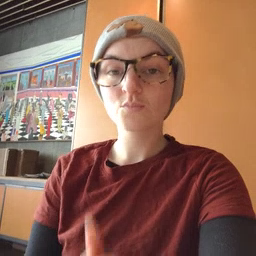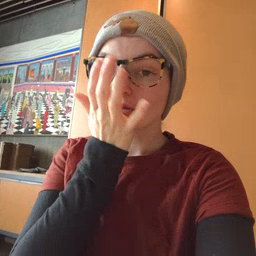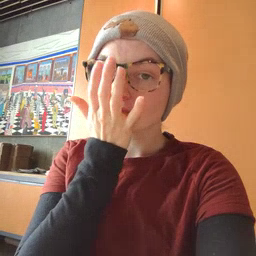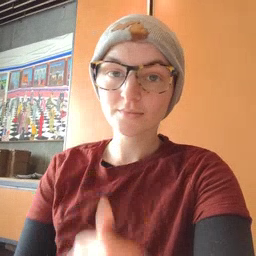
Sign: grass